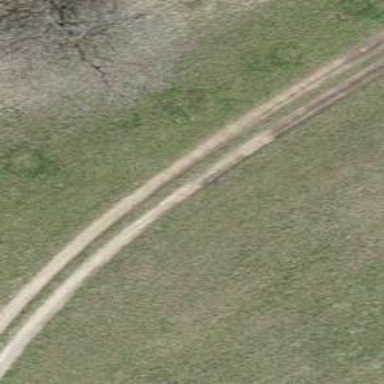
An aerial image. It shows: Track with grade5 tracktype.